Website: crate-barrel
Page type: review-order
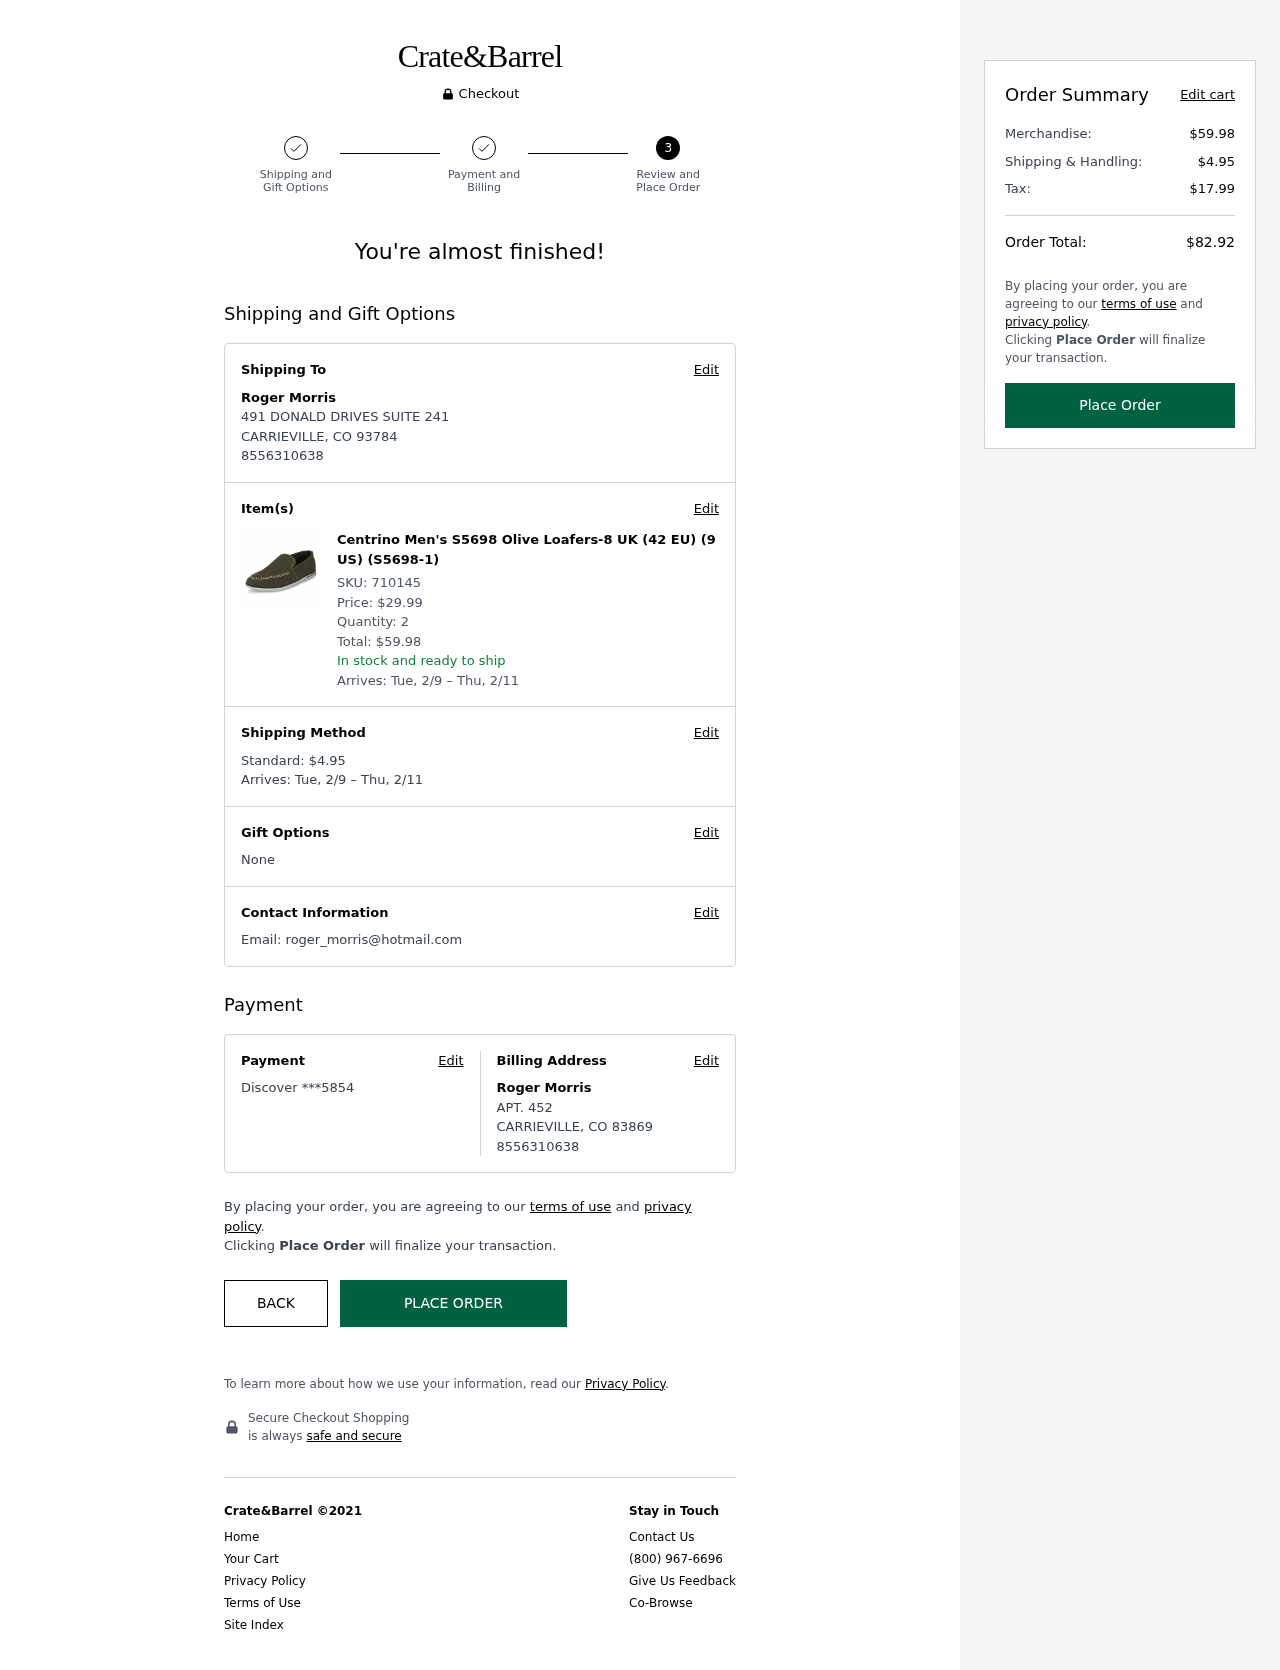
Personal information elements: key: PII_CARD_LAST4
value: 5854
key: PII_CARD_TYPE
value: Discover
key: PII_CITY_STATE_ZIP
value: CARRIEVILLE, CO 93784
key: PII_CITY_STATE_ZIP2
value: CARRIEVILLE, CO 83869
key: PII_EMAIL
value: roger_morris@hotmail.com
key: PII_FULLNAME
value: Roger Morris
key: PII_FULLNAME2
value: Roger Morris
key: PII_PHONE
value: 8556310638
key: PII_PHONE2
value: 8556310638
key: PII_STREET
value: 491 DONALD DRIVES SUITE 241
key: PII_STREET2
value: APT. 452
Product elements: key: PRODUCT1_NAME
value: Centrino Men's S5698 Olive Loafers-8 UK (42 EU) (9 US) (S5698-1)
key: PRODUCT1_PRICE
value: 29.99
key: PRODUCT1_QUANTITY
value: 2
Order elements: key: ORDER_SKU
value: SKU: 710145
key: ORDER_ITEM_TOTAL
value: Total: $59.98
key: ORDER_DELIVERY_DATE
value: Arrives: Tue, 2/9 – Thu, 2/11
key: ORDER_SHIPPING_COST
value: $4.95
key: ORDER_SHIPPING_COST
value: Standard: $4.95
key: ORDER_SUBTOTAL
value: $59.98
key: ORDER_TAX
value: $17.99
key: ORDER_TOTAL
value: $82.92